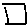
Label: square